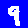
Digit: 9